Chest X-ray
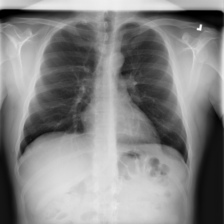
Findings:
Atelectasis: negative
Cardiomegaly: negative
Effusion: negative
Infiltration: negative
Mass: negative
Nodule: negative
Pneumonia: negative
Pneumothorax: negative
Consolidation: negative
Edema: negative
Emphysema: negative
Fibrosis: negative
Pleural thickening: negative
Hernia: negative